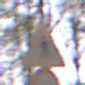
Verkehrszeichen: FussgaengerRechts
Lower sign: VerbotUeberholenEinspurigeFahrzeuge
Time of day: Midday
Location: Outdoor (Nature)
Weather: Overcast
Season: NotSpecified
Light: Natural